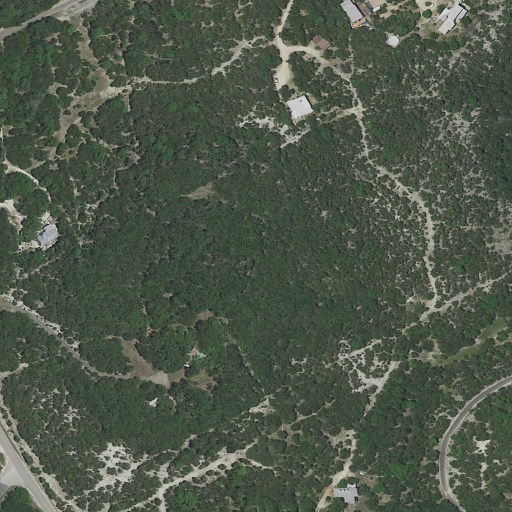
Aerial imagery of mountain in Texas named Shingle Hills containing evergreen forest, shrub, low intensity development, medium intensity development, open development, deciduous forest, and grassland